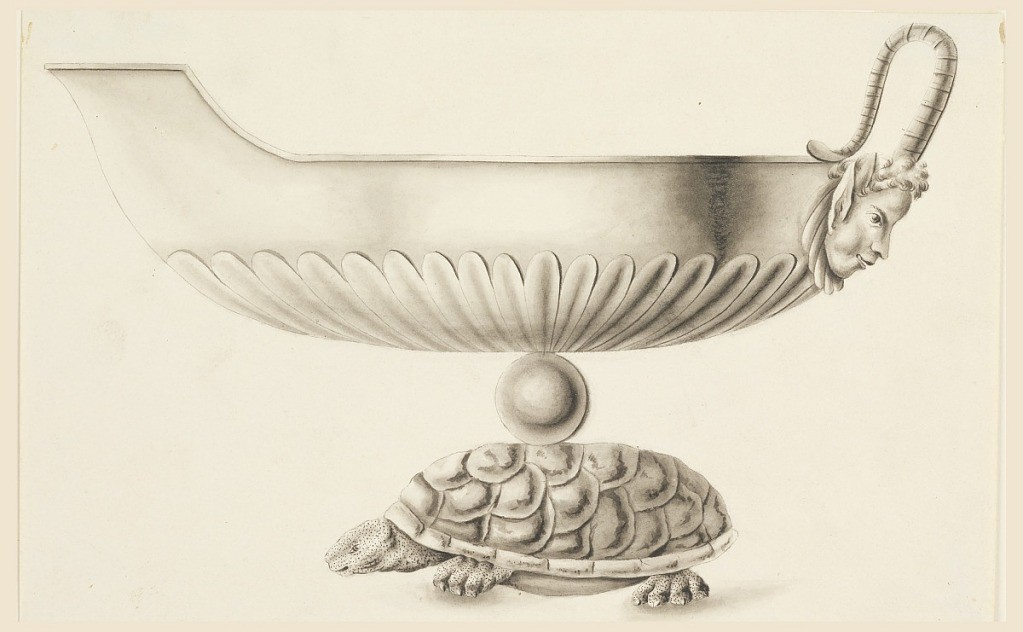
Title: A Sauce Boat
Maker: Joseph Anton Seethaler II, German, 1799–1868
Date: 1827–35
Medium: Pen and ink, brush and wash on paper
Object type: Drawing
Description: Side view; boat supported by a globe and a turtle. The handle consists of two horns of a satyr mask. Spout is turned left.